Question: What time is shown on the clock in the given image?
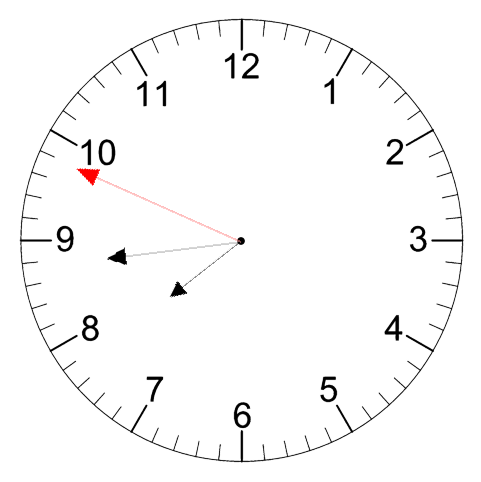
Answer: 07:43:49